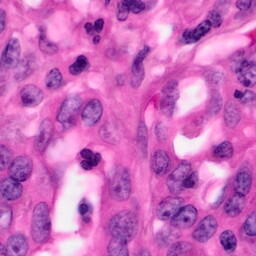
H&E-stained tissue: Pancreatic